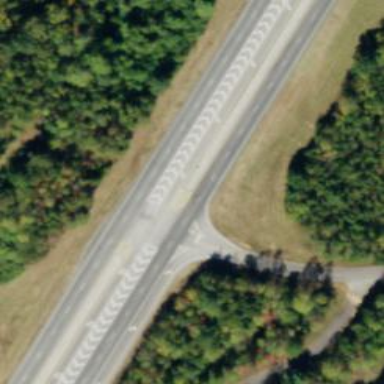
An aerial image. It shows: Trunk link highway.